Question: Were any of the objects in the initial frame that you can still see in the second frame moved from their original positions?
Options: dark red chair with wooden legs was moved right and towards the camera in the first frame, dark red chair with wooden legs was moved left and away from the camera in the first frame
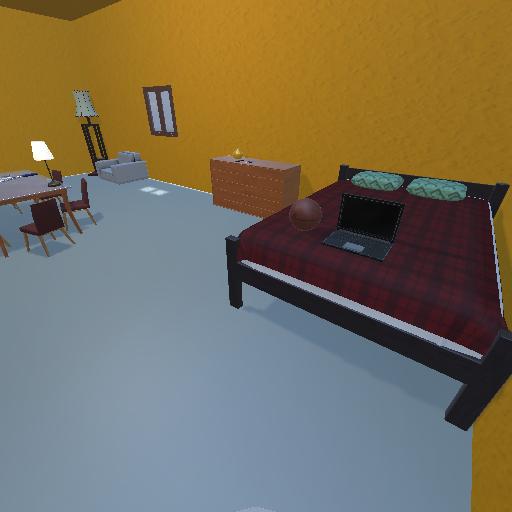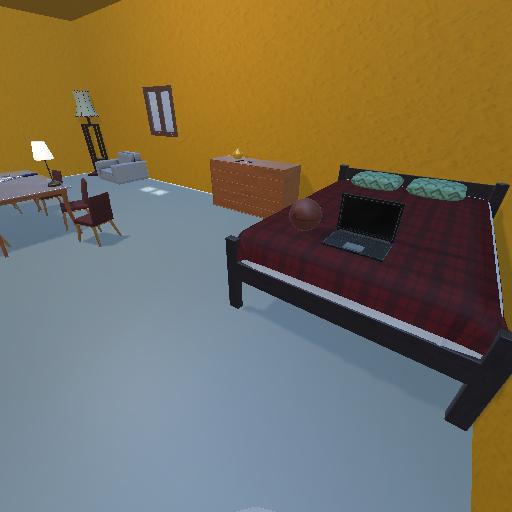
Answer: dark red chair with wooden legs was moved right and towards the camera in the first frame